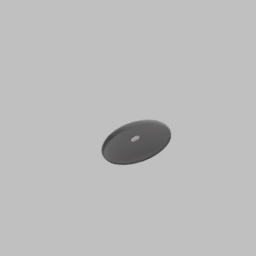
Label: appliances